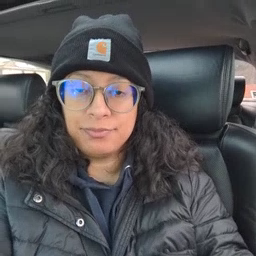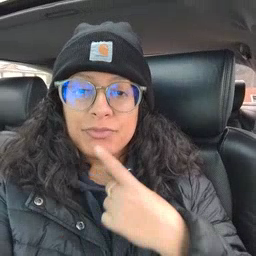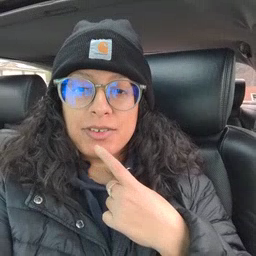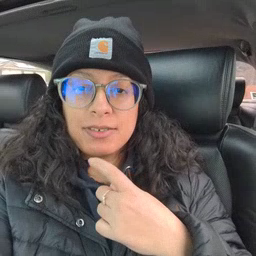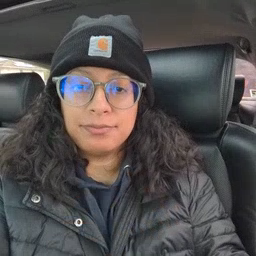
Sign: red